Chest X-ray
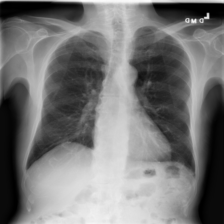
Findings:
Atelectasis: negative
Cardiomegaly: negative
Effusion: negative
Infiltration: negative
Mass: negative
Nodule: negative
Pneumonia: negative
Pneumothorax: negative
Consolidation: negative
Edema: negative
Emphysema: negative
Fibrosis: negative
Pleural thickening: negative
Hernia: negative